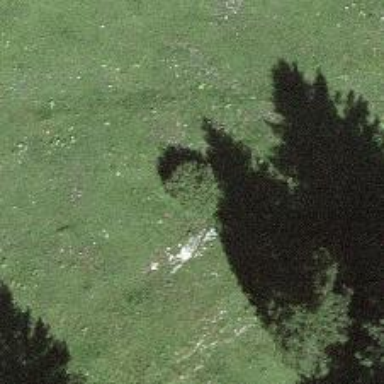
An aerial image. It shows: Beautiful tree in nature.